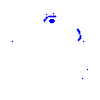
Particle: pion